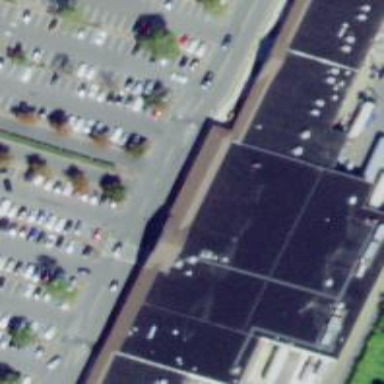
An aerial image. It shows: Supermarket.